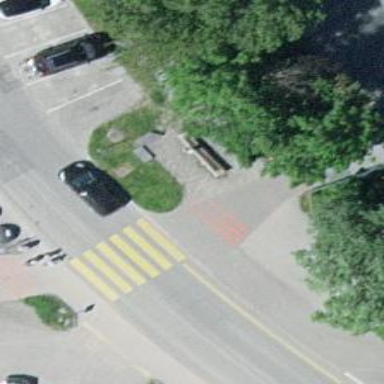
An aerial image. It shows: Bench for seating.